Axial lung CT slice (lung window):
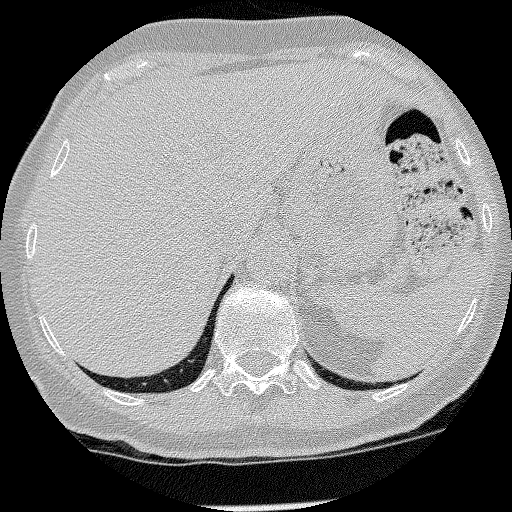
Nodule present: no